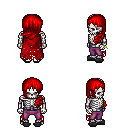
a pixel art fantasy rpg character, male body template, skeleton, red tattered cape, magenta pants, red left-swept hairstyle, bracelets, gray slippers, four views (front, back, left, right), 2x2 character sprite sheet, small pixel art, hard edges, no anti-aliasing